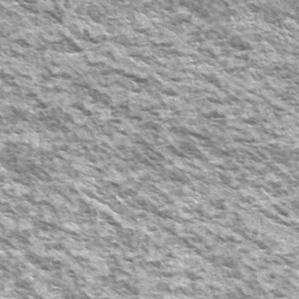
Label: frost